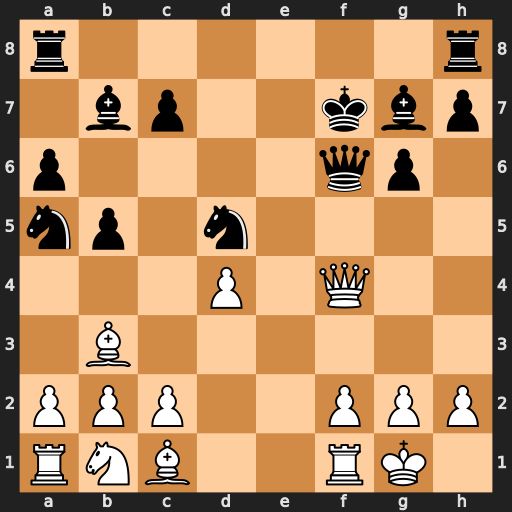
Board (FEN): r6r/1bp2kbp/p4qp1/np1n4/3P1Q2/1B6/PPP2PPP/RNB2RK1
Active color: w
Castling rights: -
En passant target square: -
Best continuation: Qxc7+ Qe7 Qxa5